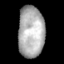
Tissue: skin
Cell type: Epithelial cells
Senescence score: 0.7484
Nuclear area (px): 1318
Mean DAPI intensity: 174.427